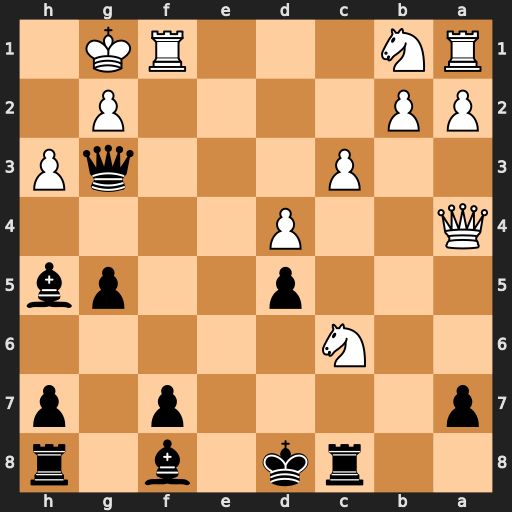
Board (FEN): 2rk1b1r/p4p1p/2N5/3p2pb/Q2P4/2P3qP/PP4P1/RN3RK1
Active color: b
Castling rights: -
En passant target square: -
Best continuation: Rxc6 Qxc6 Bd6